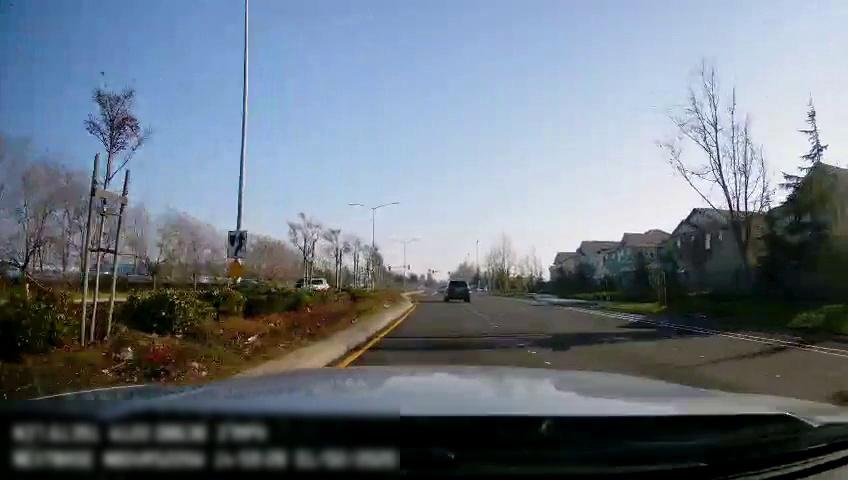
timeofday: Day
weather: Sunny
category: Drivable Space
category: Vehicles | Car
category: Vehicles | SUV
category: Vehicles | SUV
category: Lanes | Alternate Lane
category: Lanes | Current Lane
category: Lanes | Current Lane
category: Lanes | Alternate Lane
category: Traffic | Signs